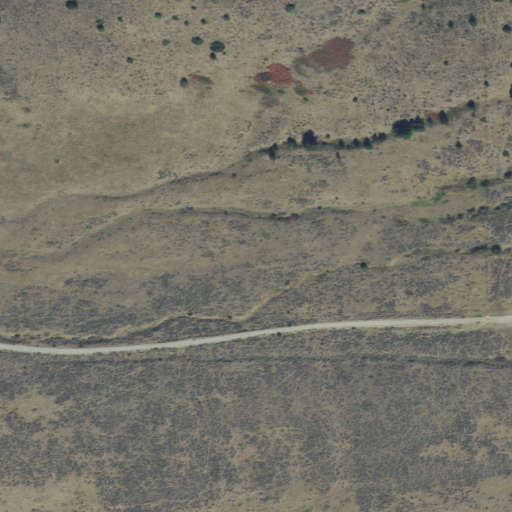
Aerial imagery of valley in Montana named Felix Canyon containing only shrub